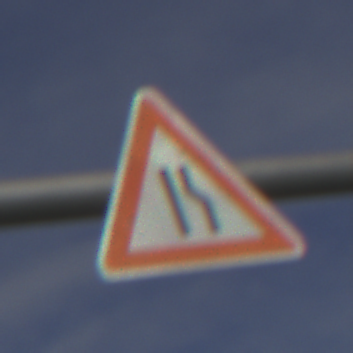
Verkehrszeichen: EinseitigVerengteFahrbahnRechts
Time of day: MorningAfternoon
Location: Outdoor (Suburban)
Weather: PartlyCloudy
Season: NotSpecified
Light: Natural